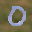
Label: 0